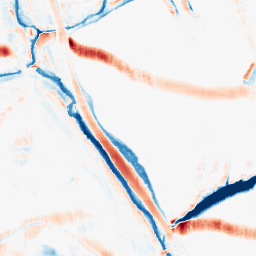
Category: morphological
Decomposition family: morphological_rect
Decomposition parameters: operation: average
width: 10
height: 20
Upsampling method: sinc_blackman
Upsampling parameters: scale: 2
kernel_size: 8
Upsampling scale: 2